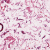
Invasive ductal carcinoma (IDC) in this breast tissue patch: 1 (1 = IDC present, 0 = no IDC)